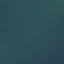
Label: SeaLake